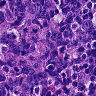
Metastatic tissue present: no